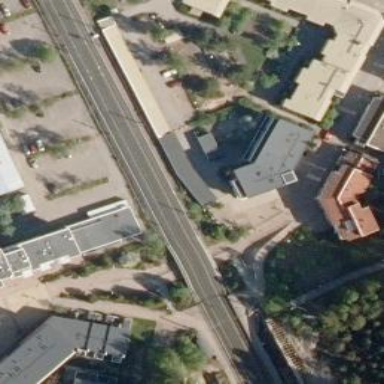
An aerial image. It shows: Parking garage located under building roof.